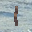
Label: 1